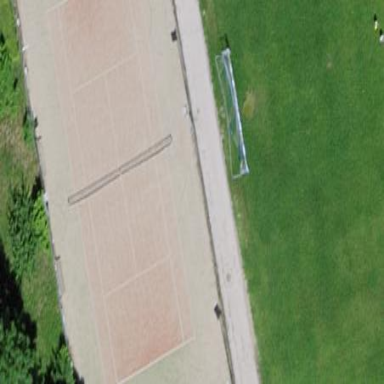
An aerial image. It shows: Tennis court on pitch.